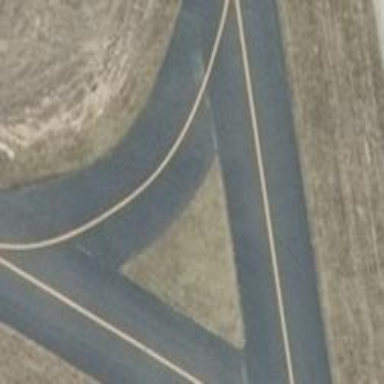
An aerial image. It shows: View of taxiway at the airport.